Question: I want to write horizontal bullet points in latex. How can I do that? as far as I got some solution on the internet is a vertical list with numbers.
How can I get bullet points instead of numbers?
My current code is something like this-
'''
\documentclass[twoside = false, % doppelseitiger Druck
DIV=17, % DIV Faktor fur Satzspiegelberechnung, sie Doku zu KOMA Script
BCOR=15mm, % Bindekorrektur
chapterprefix=false,
headinclude=true,
footinclude=false,
pagesize, % write pagesize to DVI or PDF
fontsize=11pt, % use this font size
paper=a4, % use ISO A4
bibliography=totoc, % write bibliography-chapter to table of contents
index=totoc, % write index-chapter to table of contents
cleardoublepage=plain, % \cleardoublepage generates pages with pagestyle empty
headings=big, % A4/B5
listof=flat, % improved list of tables
numbers=noenddot
]{scrbook}
egin{inparaenum}
\item A
\item B
\item C
\item D
\item E
\item F
\item G
\end{inparaenum}
\end{document}
'''

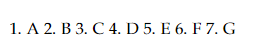
Answer: Assuming you are using the 'paralist' package... use the 'inparaitem' instead of 'inparaenum'
'''
\documentclass[11pt]{article}
\usepackage{paralist}
\begin{document}
This list includes the following :
\begin{inparaitem}
\item option A
\item option B
\item option C
\end{inparaitem}\\
Please choose an option
\end{document}
'''
<URL>